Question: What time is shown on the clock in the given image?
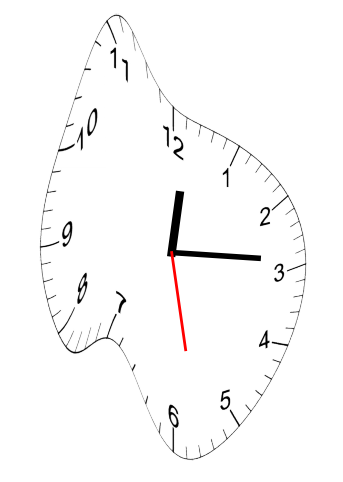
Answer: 12:14:28